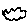
Label: cloud